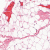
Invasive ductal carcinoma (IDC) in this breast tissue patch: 0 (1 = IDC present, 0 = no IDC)